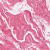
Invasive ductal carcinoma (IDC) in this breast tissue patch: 0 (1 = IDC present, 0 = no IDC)